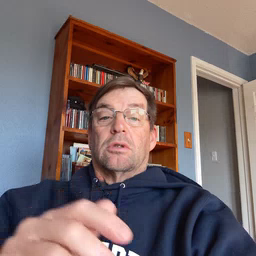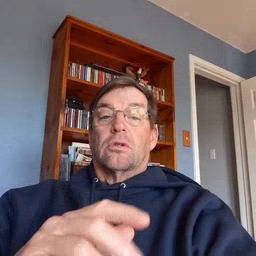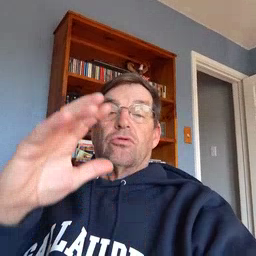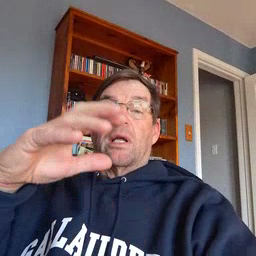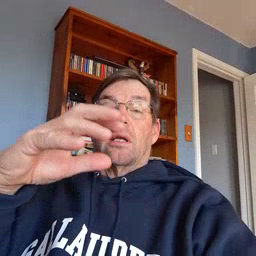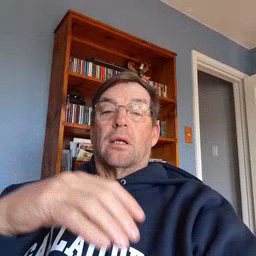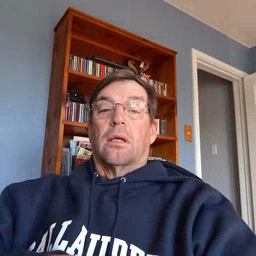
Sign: rain